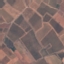
Label: PermanentCrop